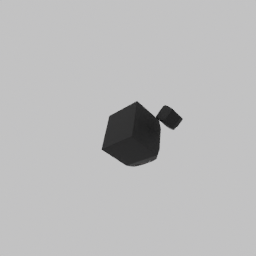
Label: electronics